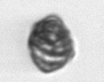
Label: Kryptoperidinium_triquetrum